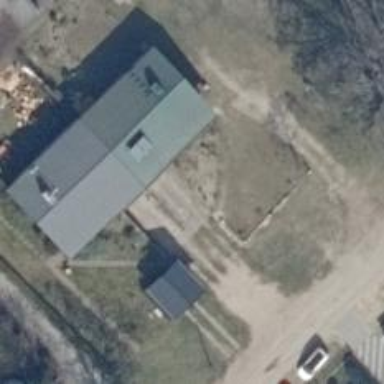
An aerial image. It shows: Driveway.